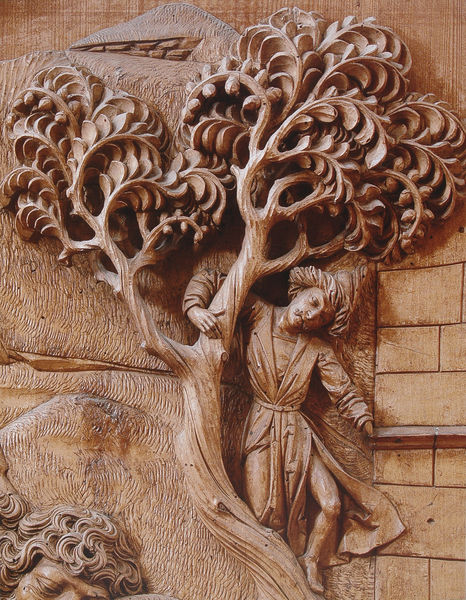
Titel: Heilig-Blut-Altar, Flügelrelief links, Einzug Christi in Jerusalem (Detail)
Künstler: Tilman Riemenschneider
Standort: Rothenburg ob der Tauber
Institution: St. Jakob
Schlagwörter: baum, berg, blätter, hand, kopf, laub, mann, schatten, ocker, äste, ausschnitt, bewegung, braun, frau, holz, hut, licht, mund, nase, blick, gürtel, wiese, beige, bart, wand, arm, arme, falten, gesicht, halten, mensch, stein, herr, hände, ast, baumstamm, hügel, natur, stamm, zweige, figur, gewand, haare, mantel, locken, renaissance, schräg, traurig, wald, früchte, skulptur, beine, fell, kopfbedeckung, relief, taille, bein, füße, fassade, mauer, ziegel, monochrom, hands, hat, men, people, belt, dress, face, hair, old, robe, wall, detail, picture, brown, plant, bildhauerei, plastik, junge, foto, fotografie, photographie, hängen, orient, mauerwerk, plastisch, schraffur, altar, schnitzerei, photo, maserung, arabisch, wood, quader, jäger, farbfoto, gotisch, christus, fruit, man, sky, stone, tree, rinde, blattwerk, müde, struktur, building, head, hill, nature, trees, feet, grass, plants, verstecken, texture, jerusalem, turban, coat, klettern, aufnahme, jacket, lean, sculpture, geschnitzt, schnitzwerk, dead, schwach, araber, person, olivenbaum, cloak, leaves, trunk, hochrelief, wanddekoration, brick, foot, vor der stadt, gothic, medieval, legs, branches, fingers, türke, osmane, figure, leaf, orientale, haaren, drunk, holzschnitzerei, außerhalb, stmm, ölbaum, carving, hanging, tan, branch, photograph, leg, wavy, curly hair, curly, bark, tunic, locks, joy, 3d, woodcarving, climb, zacharias, climbing, zaccharias, fruit tree, weltenbaum, scuptulre, climbing tree, tree of life, adams folly, tired orchardist